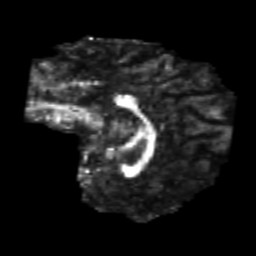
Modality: FA
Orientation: sagittal
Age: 23
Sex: male
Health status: healthy
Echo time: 0.074 s